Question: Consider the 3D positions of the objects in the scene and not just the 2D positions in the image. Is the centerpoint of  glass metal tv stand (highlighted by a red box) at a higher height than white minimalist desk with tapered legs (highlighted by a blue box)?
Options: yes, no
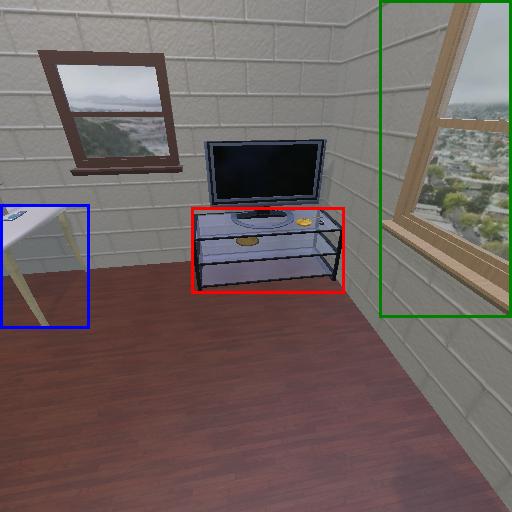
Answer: yes